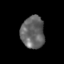
Tissue: skin
Cell type: Epithelial cells
Senescence score: 0.2078
Nuclear area (px): 738
Mean DAPI intensity: 101.324